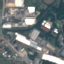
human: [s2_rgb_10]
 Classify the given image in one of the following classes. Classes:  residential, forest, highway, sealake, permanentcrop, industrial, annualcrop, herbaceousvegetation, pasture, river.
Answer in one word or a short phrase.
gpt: Industrial